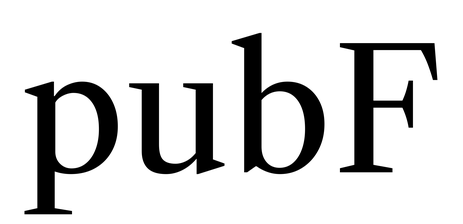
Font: LibreCaslonText_Regular